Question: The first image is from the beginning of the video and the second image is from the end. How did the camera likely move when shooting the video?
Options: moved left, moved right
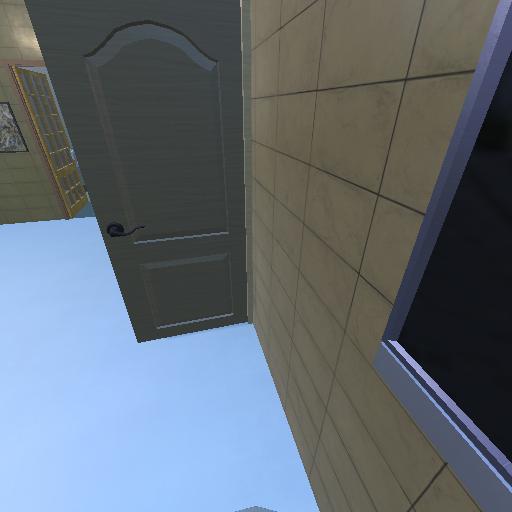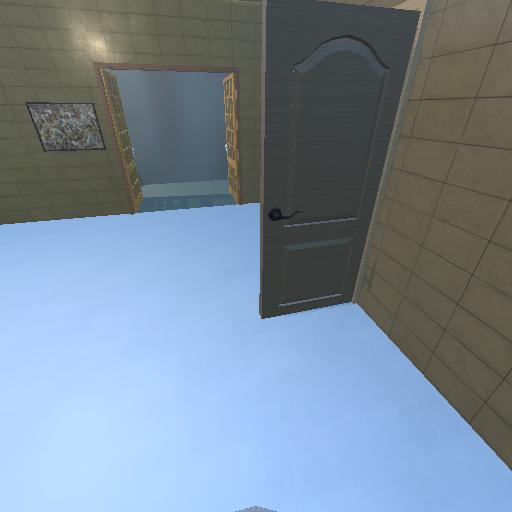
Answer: moved left